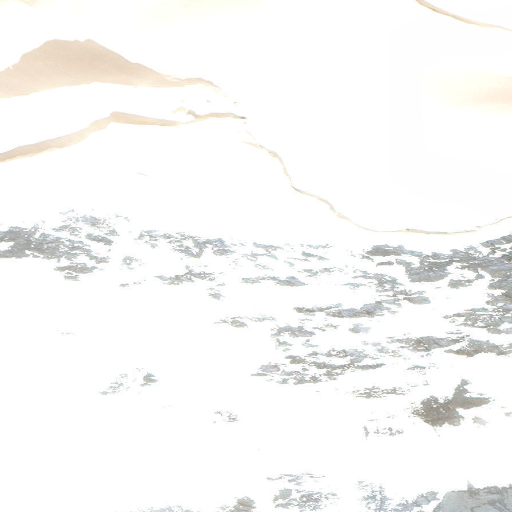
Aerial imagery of mountain in Alaska named Mount Haley containing only unknown